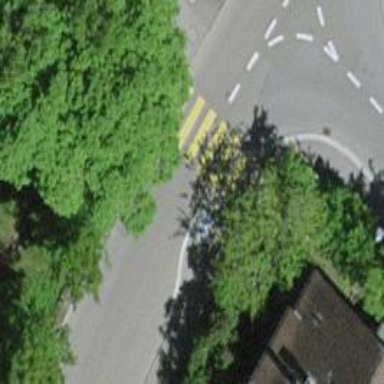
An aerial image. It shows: Marked zebra crossing with clear markings.